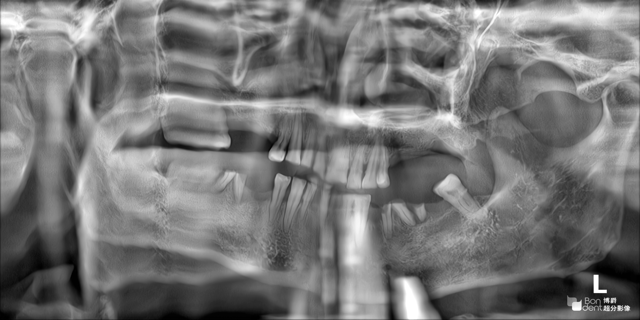
adult